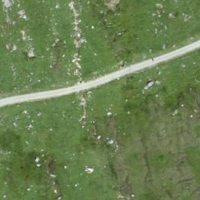
EUNIS habitat code: 26
Species observed at this site:
Erebia tyndarus